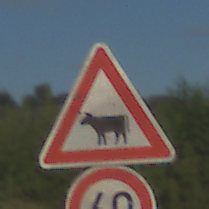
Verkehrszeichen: ViehtriebRechts
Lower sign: Geschwindigkeit60
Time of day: MorningAfternoon
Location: Outdoor (Nature)
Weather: Clear
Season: NotSpecified
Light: Natural